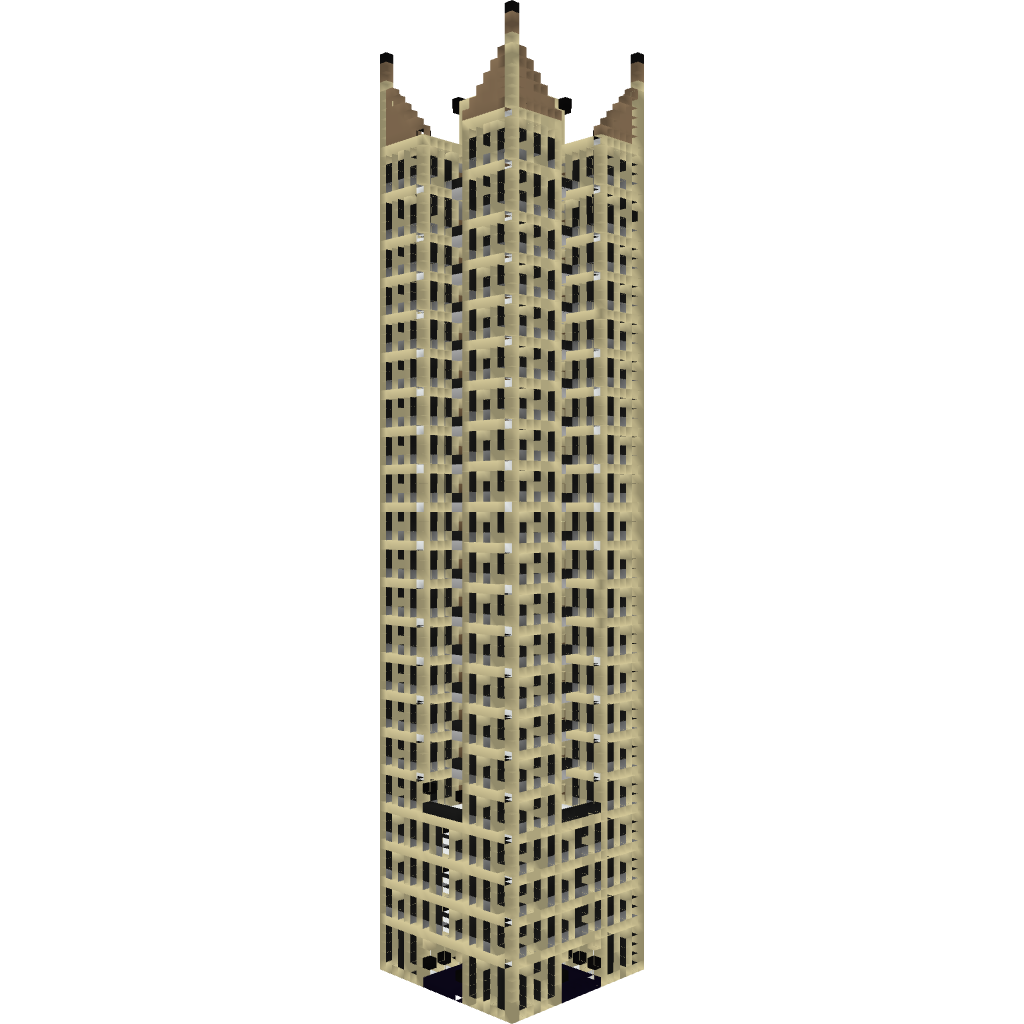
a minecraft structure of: Sandstone Tower